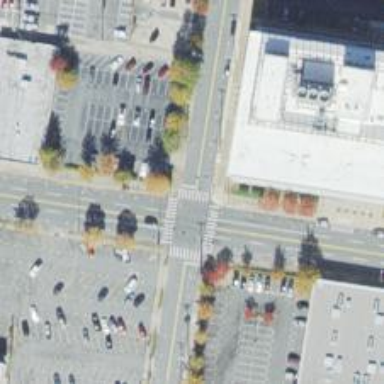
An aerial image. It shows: Marked crossing with zebra markings.